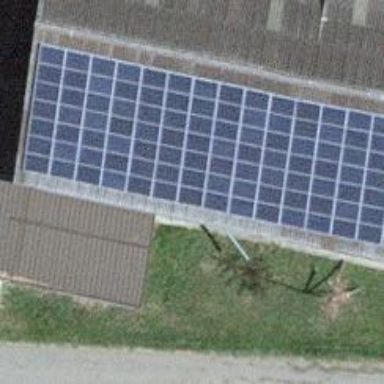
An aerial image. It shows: Solar power generator utilizing photovoltaic technology with solar photovoltaic panels.